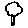
Label: tree